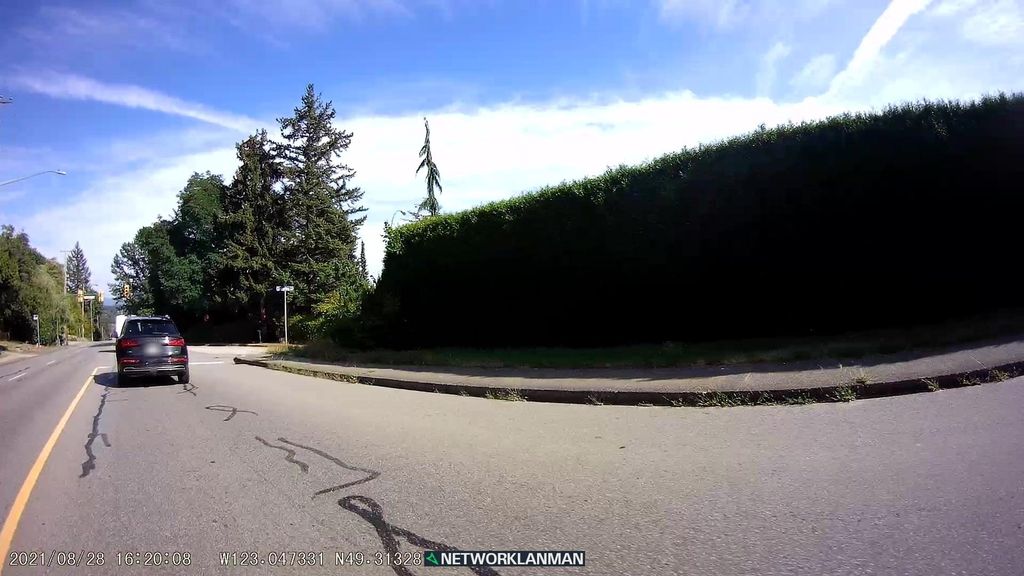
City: vancouver